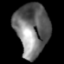
Tissue: lung
Cell type: Others
Senescence score: 0.545
Nuclear area (px): 1731
Mean DAPI intensity: 112.061